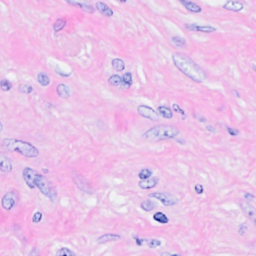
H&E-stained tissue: Breast